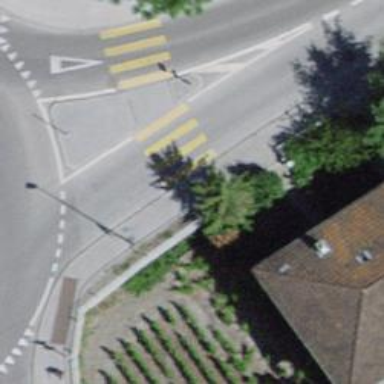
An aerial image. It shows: Marked asphalt footway with marked crossing. The crossing includes island.